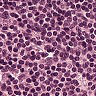
Metastatic tissue present: no